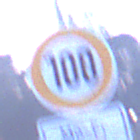
Verkehrszeichen: Geschwindigkeit100
Zusatzzeichen unten: ZeitangabenMitBeschraenkungAufWochentage2
Umgebung: Outdoor, Nature
Tageszeit: SunriseSunset
Wetter: Clear
Licht: Natural
Jahreszeit: NotSpecified
Kontrast: LowContrast